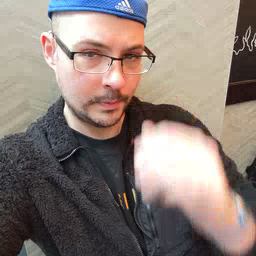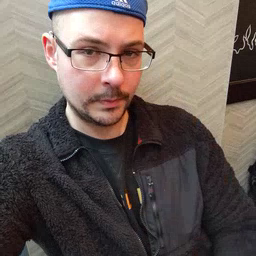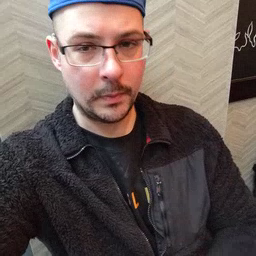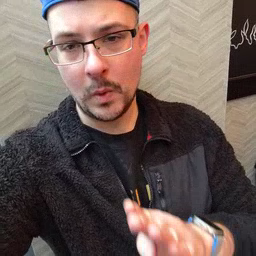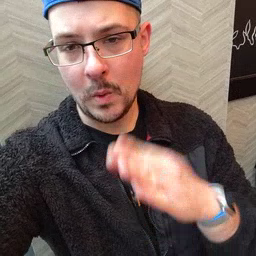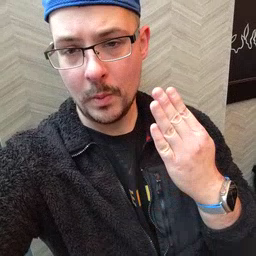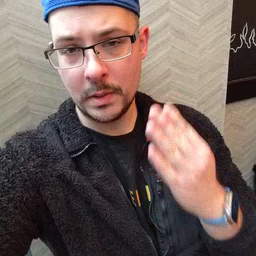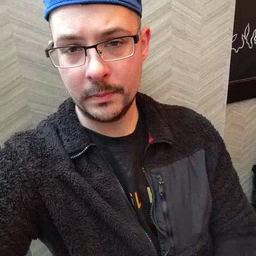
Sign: open